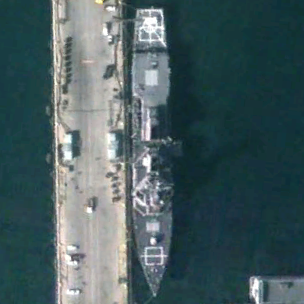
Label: destroyer